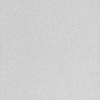
Label: dusty